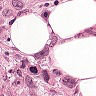
Metastatic tissue present: yes